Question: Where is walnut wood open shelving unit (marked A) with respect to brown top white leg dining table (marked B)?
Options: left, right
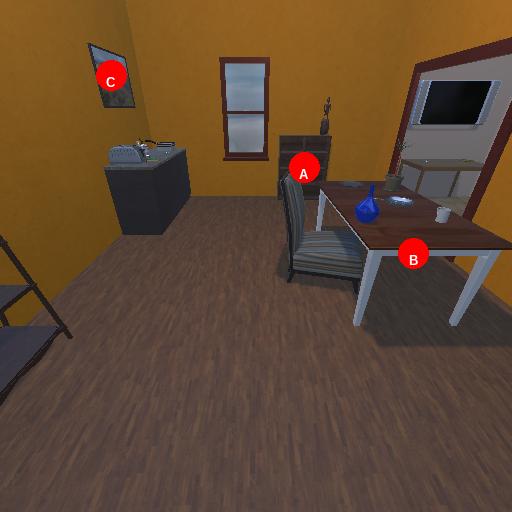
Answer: left